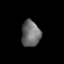
Tissue: prostate
Cell type: Fibroblasts
Senescence score: 0.7408
Nuclear area (px): 481
Mean DAPI intensity: 108.944